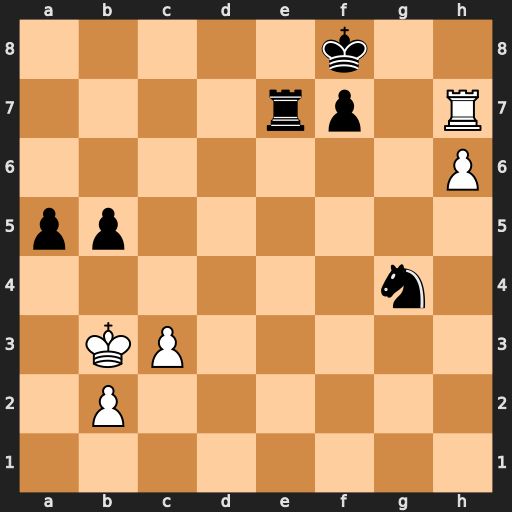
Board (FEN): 5k2/4rp1R/7P/pp6/6n1/1KP5/1P6/8
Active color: w
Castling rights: -
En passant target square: -
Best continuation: Rh8#